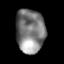
Tissue: lung
Cell type: Others
Senescence score: 0.1988
Nuclear area (px): 1236
Mean DAPI intensity: 126.722